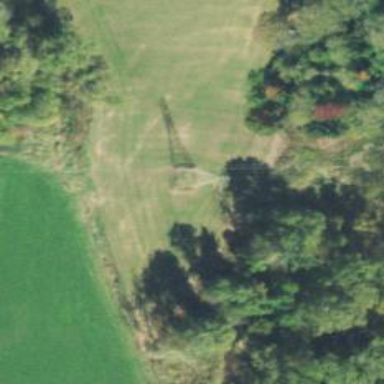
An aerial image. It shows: Lattice structure tower used for power distribution.